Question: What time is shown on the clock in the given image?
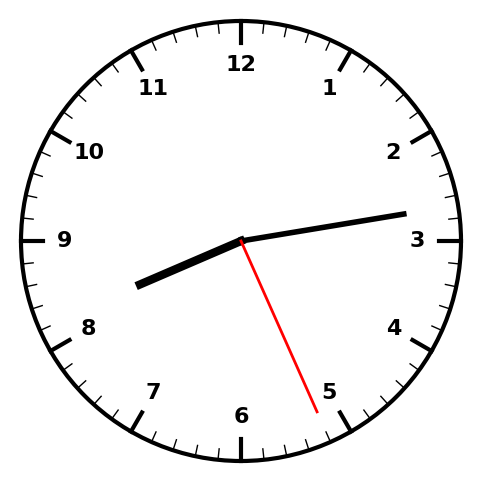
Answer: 08:13:26